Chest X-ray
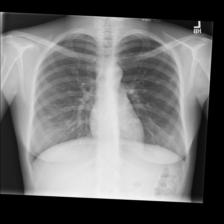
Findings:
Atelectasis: negative
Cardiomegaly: negative
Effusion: negative
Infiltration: negative
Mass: negative
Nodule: negative
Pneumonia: negative
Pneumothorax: negative
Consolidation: negative
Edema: negative
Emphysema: negative
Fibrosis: negative
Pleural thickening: negative
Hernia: negative